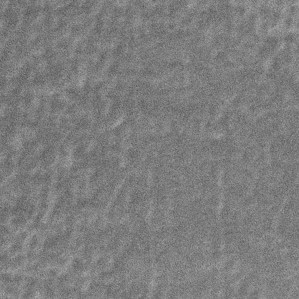
Label: frost